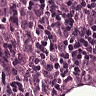
Metastatic tissue present: yes